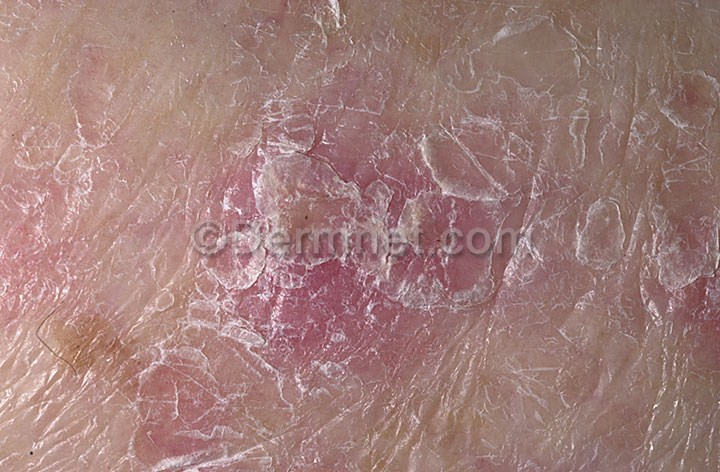
Disease: Actinic Keratosis Basal Cell Carcinoma and other Malignant Lesions